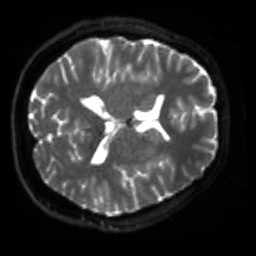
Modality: sbref
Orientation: axial
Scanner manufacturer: siemens
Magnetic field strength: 3 T
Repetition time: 4 s
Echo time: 0.0594 s